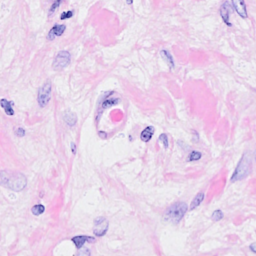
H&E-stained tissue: Breast